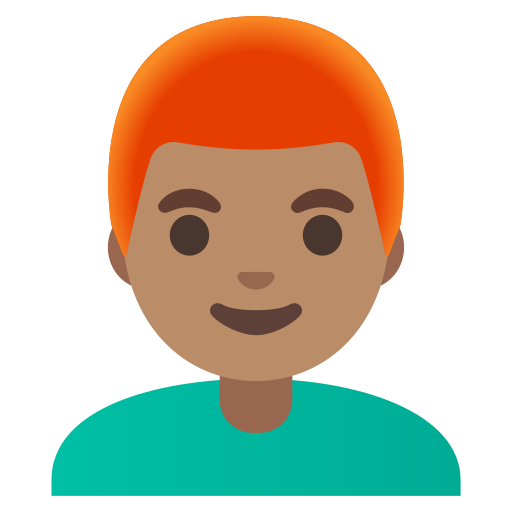
Emoji: 👨🏽‍🦰